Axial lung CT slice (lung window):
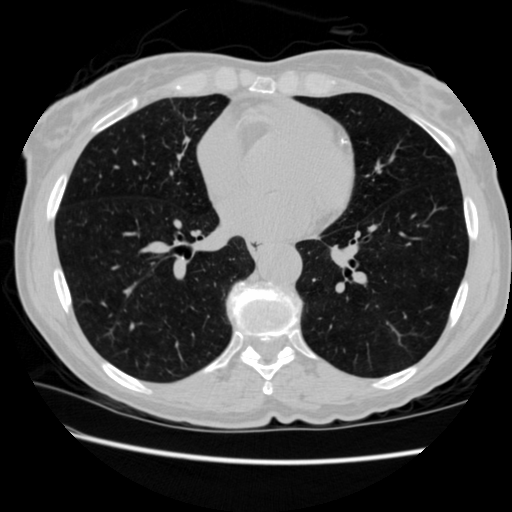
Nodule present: no